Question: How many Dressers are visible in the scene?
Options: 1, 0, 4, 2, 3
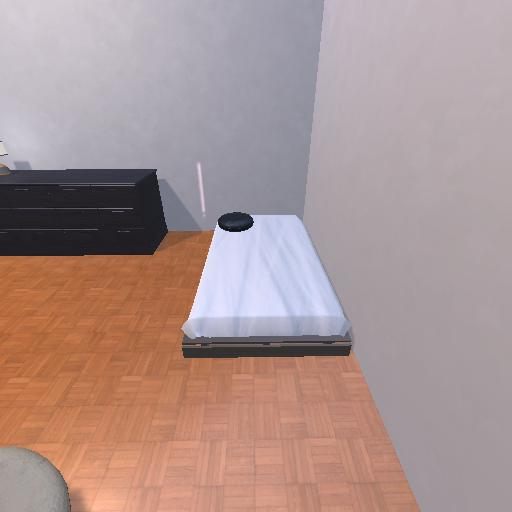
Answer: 1